Field crop: maize
Growth stage: 1
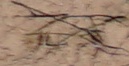
Species: lolium